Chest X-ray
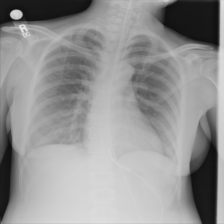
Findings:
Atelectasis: negative
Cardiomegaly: negative
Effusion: negative
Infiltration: negative
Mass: negative
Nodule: negative
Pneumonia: negative
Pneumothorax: negative
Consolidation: negative
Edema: negative
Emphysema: negative
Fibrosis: negative
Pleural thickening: negative
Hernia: negative